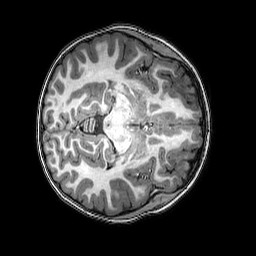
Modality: T1w
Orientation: axial
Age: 6
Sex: female
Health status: healthy